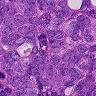
Metastatic tissue present: yes